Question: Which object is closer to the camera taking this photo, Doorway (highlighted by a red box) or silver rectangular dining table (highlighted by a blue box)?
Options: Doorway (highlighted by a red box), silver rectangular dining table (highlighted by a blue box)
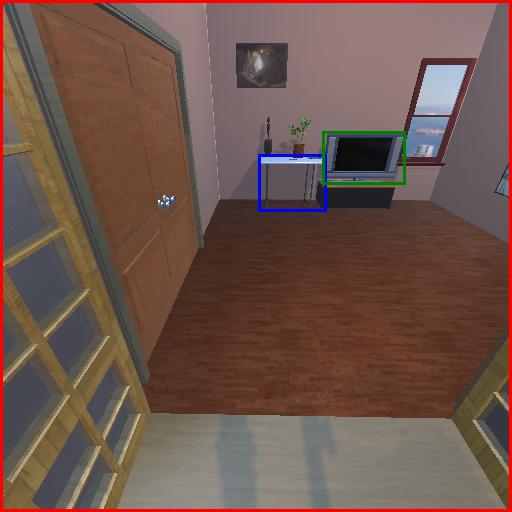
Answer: Doorway (highlighted by a red box)